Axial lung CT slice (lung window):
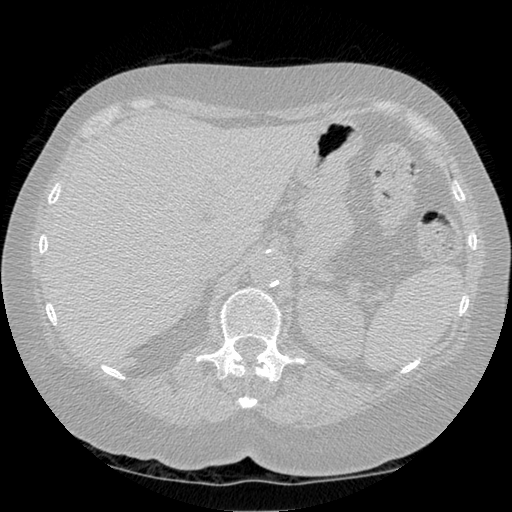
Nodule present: no